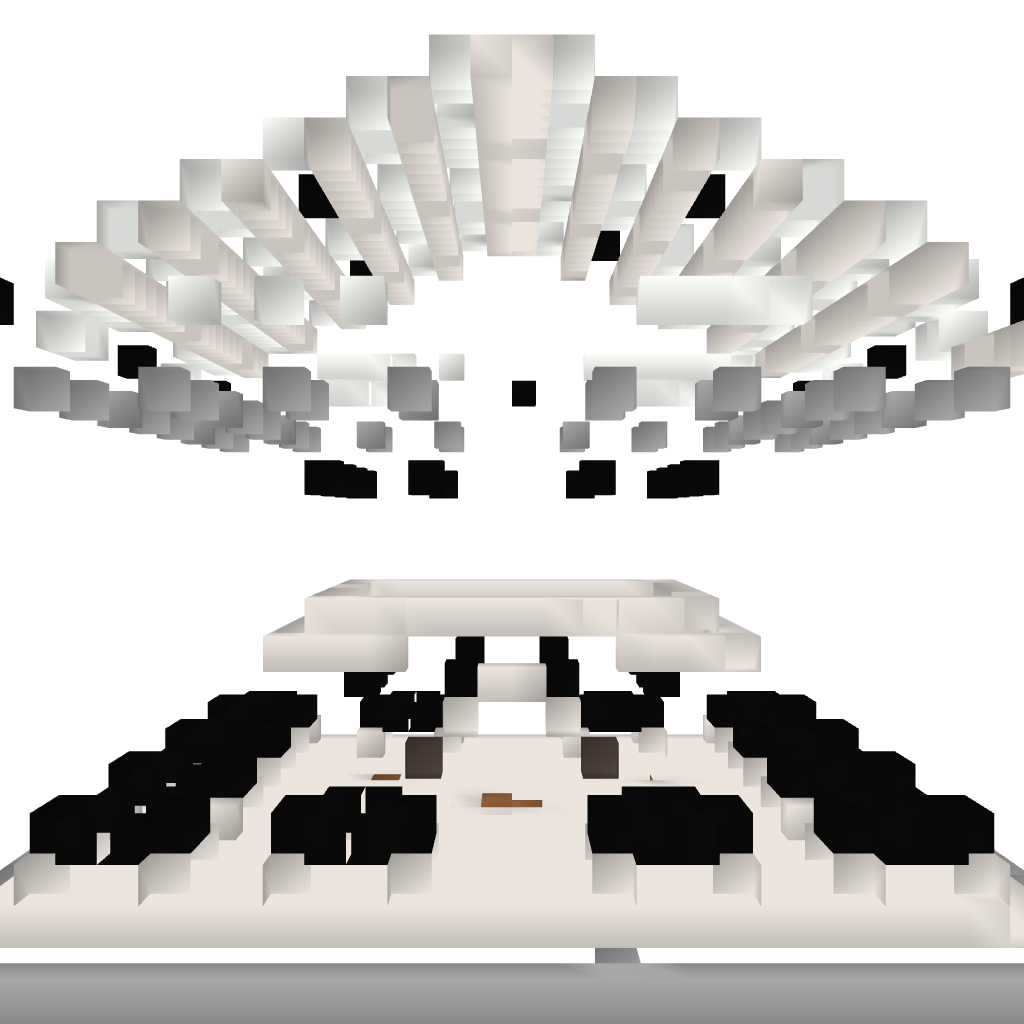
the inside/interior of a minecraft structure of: Templo Romano